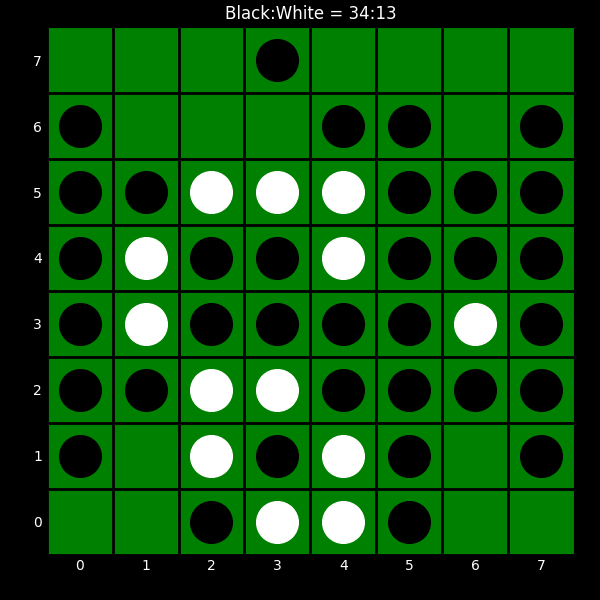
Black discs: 34
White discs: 13